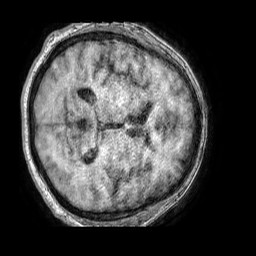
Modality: T1w
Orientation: axial
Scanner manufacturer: philips
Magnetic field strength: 1.5 T
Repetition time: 0.007566 s
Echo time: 0.003436 s